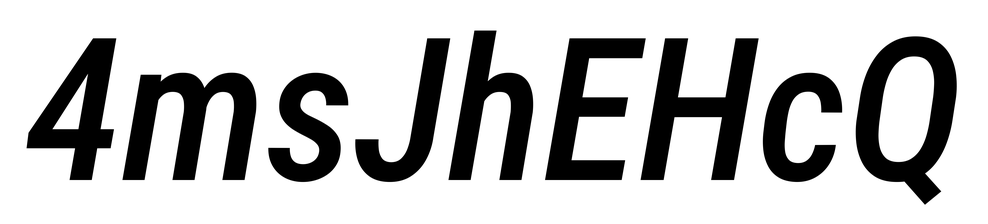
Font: Roboto-Italic_Condensed_Medium_Italic